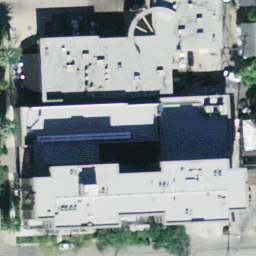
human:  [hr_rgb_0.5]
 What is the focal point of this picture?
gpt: buildings